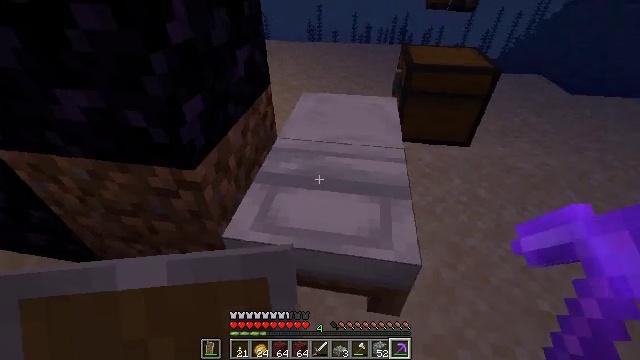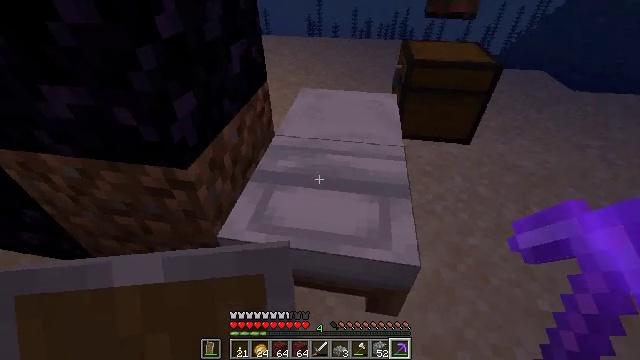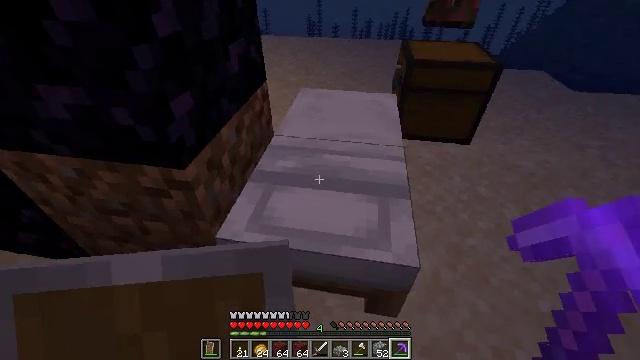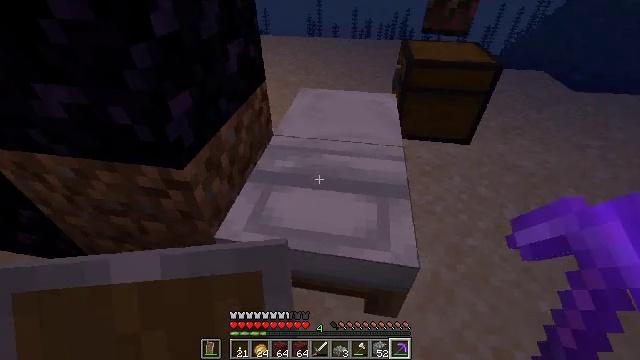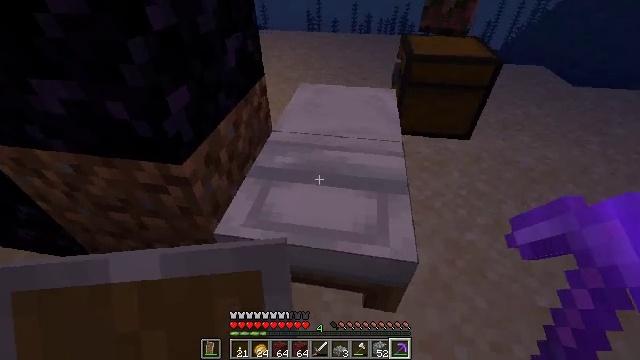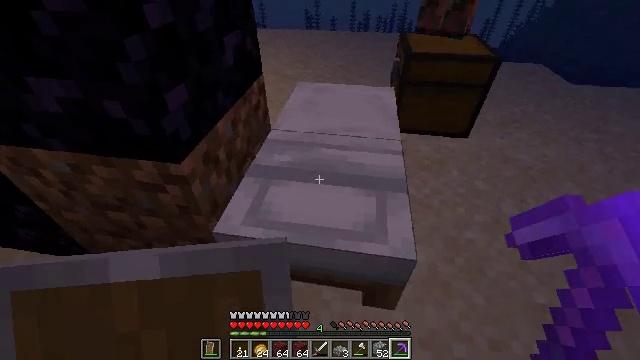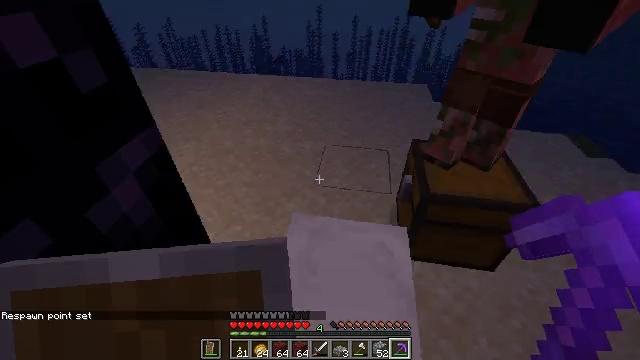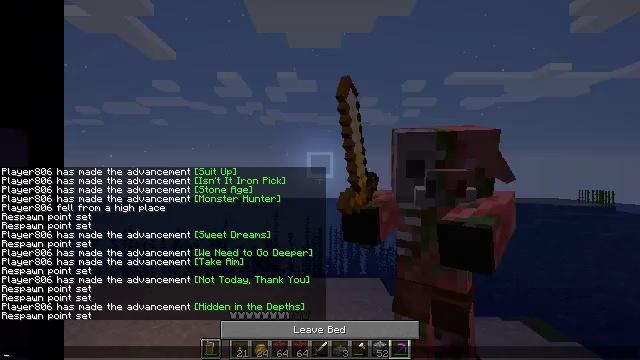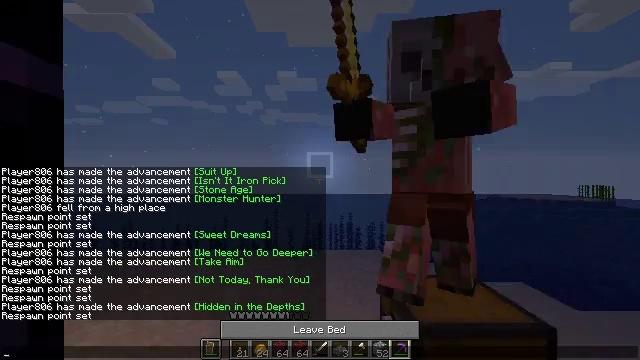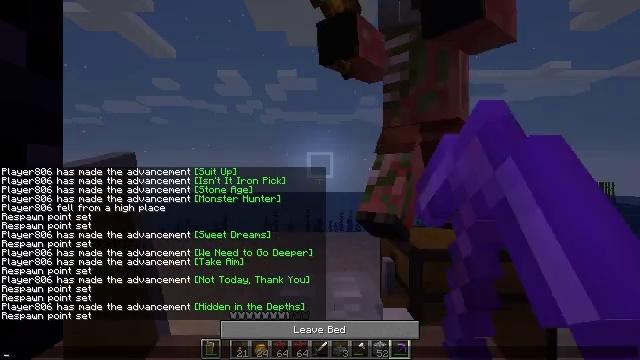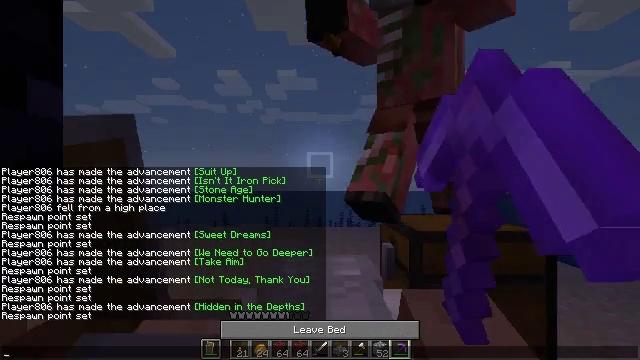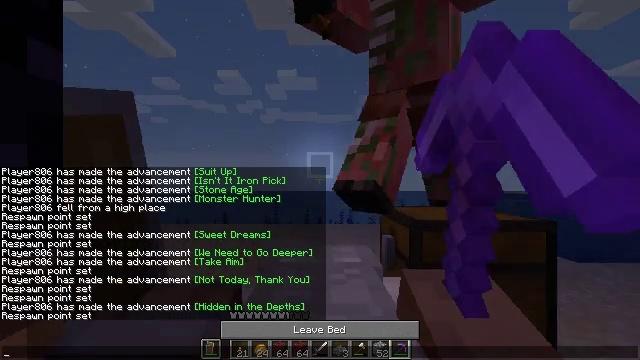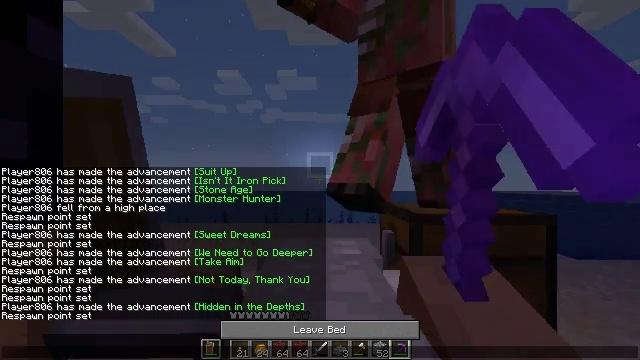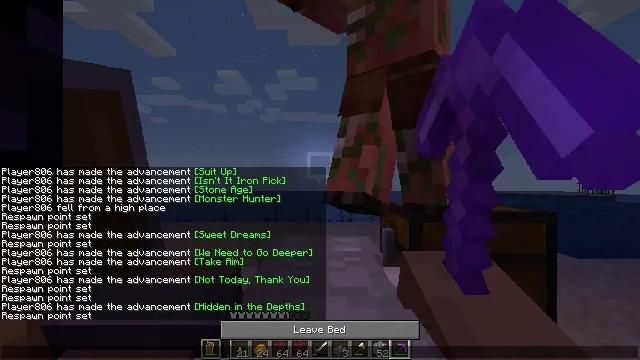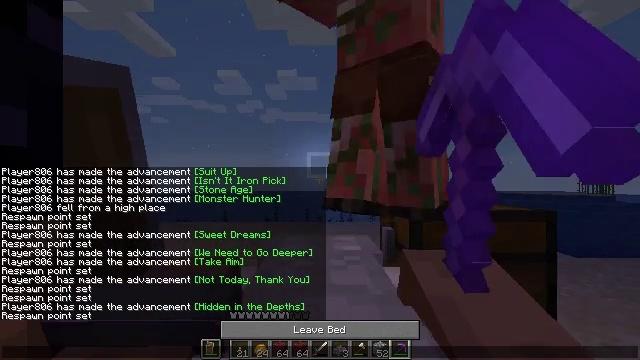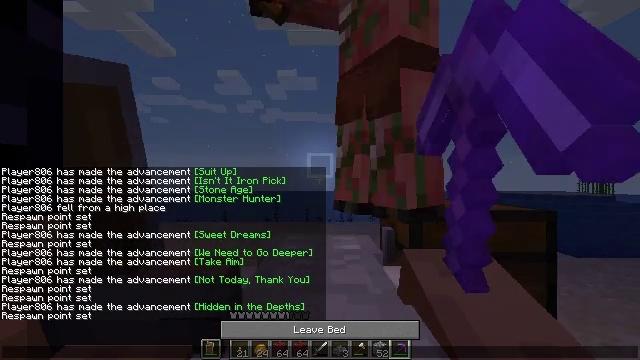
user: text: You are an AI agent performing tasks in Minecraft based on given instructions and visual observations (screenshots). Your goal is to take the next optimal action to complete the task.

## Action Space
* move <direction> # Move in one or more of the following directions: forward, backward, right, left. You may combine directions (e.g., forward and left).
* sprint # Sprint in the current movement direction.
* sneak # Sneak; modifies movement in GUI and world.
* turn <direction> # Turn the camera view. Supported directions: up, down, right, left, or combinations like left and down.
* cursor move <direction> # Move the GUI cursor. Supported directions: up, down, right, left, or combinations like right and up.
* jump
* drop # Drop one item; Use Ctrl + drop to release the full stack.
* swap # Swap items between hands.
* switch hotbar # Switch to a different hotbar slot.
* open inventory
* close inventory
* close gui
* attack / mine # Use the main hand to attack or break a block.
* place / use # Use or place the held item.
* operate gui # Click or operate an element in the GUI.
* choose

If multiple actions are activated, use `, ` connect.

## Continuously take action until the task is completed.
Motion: motion action
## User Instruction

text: craft item air
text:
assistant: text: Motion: use / place
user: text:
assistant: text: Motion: use / place
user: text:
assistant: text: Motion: use / place
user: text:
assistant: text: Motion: no_op
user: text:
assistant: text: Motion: no_op
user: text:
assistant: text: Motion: no_op
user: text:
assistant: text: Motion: no_op
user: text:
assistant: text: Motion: no_op
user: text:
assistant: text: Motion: no_op
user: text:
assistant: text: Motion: no_op
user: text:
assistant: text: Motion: no_op
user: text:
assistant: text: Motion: no_op
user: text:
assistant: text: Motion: no_op
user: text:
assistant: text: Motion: no_op
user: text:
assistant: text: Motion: no_op
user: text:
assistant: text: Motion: no_op
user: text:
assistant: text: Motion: no_op
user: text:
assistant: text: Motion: no_op
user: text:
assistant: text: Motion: no_op
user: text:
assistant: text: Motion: no_op
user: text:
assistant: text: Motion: no_op
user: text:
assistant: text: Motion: no_op
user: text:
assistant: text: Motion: no_op
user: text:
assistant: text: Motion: no_op
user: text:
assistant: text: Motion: no_op
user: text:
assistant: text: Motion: no_op
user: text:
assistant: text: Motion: no_op
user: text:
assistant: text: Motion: no_op
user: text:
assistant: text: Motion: no_op
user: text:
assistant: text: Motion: no_op